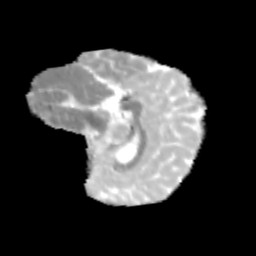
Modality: MD
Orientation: sagittal
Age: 11
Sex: female
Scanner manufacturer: siemens
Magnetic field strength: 3 T
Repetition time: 3.8 s
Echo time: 0.07 s